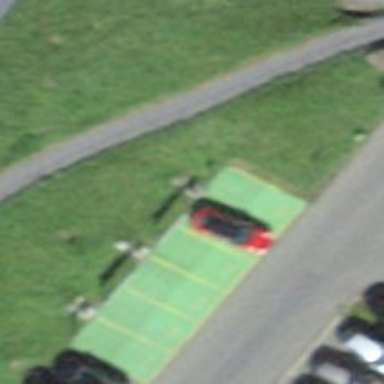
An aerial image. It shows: Charging station.